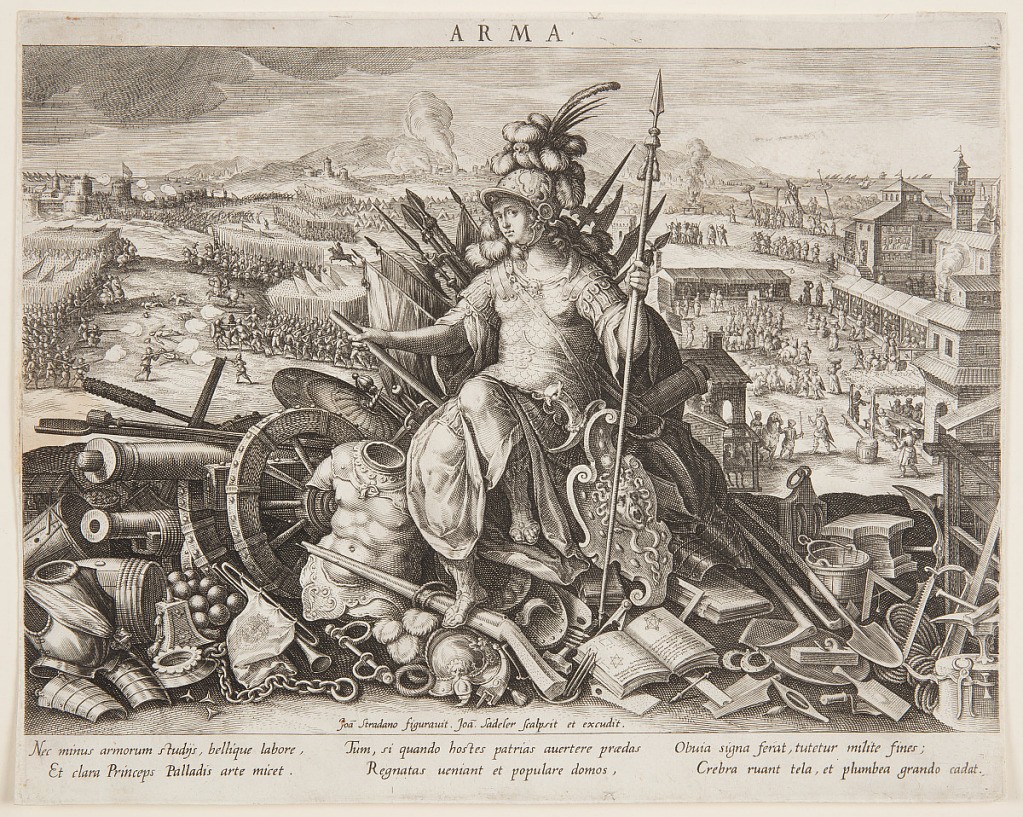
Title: Minerva, or "Arma" (Allegory of the Art of War), pl. 2 in the Schema, seu Speculum Principum (Skills of a Prince) series
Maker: Jan Sadeler, the Elder, ca. 1550 – 1600
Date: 1597
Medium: engraving on paper
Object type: Print
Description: In the foreground, the goddess Minerva, or Pallas Athena, clad in armour with the Medusa shield, is seated on a heap of objects associated with war, including a cannon, and a military treatise and instruments such as a drum and trumpets; to left, two armies engage in pitch battle; to right, behind a town settlement, soldiers supervise a series of executions.